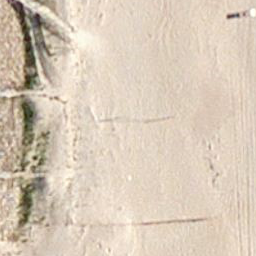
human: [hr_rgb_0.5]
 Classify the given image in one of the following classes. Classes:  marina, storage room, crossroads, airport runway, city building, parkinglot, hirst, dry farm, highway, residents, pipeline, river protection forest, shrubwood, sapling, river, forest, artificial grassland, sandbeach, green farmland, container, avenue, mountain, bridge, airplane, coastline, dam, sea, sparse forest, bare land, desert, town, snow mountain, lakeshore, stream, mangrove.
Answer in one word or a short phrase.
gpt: sandbeach